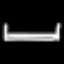
Label: bed